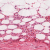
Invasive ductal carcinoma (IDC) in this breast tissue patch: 0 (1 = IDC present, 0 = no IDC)